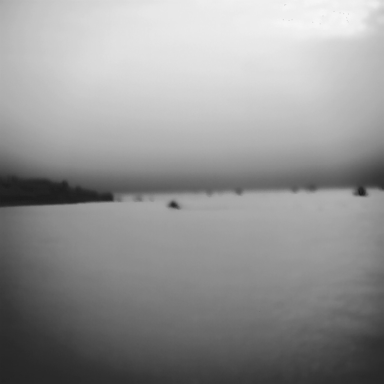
There is a canoe in the infrared image.